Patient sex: F
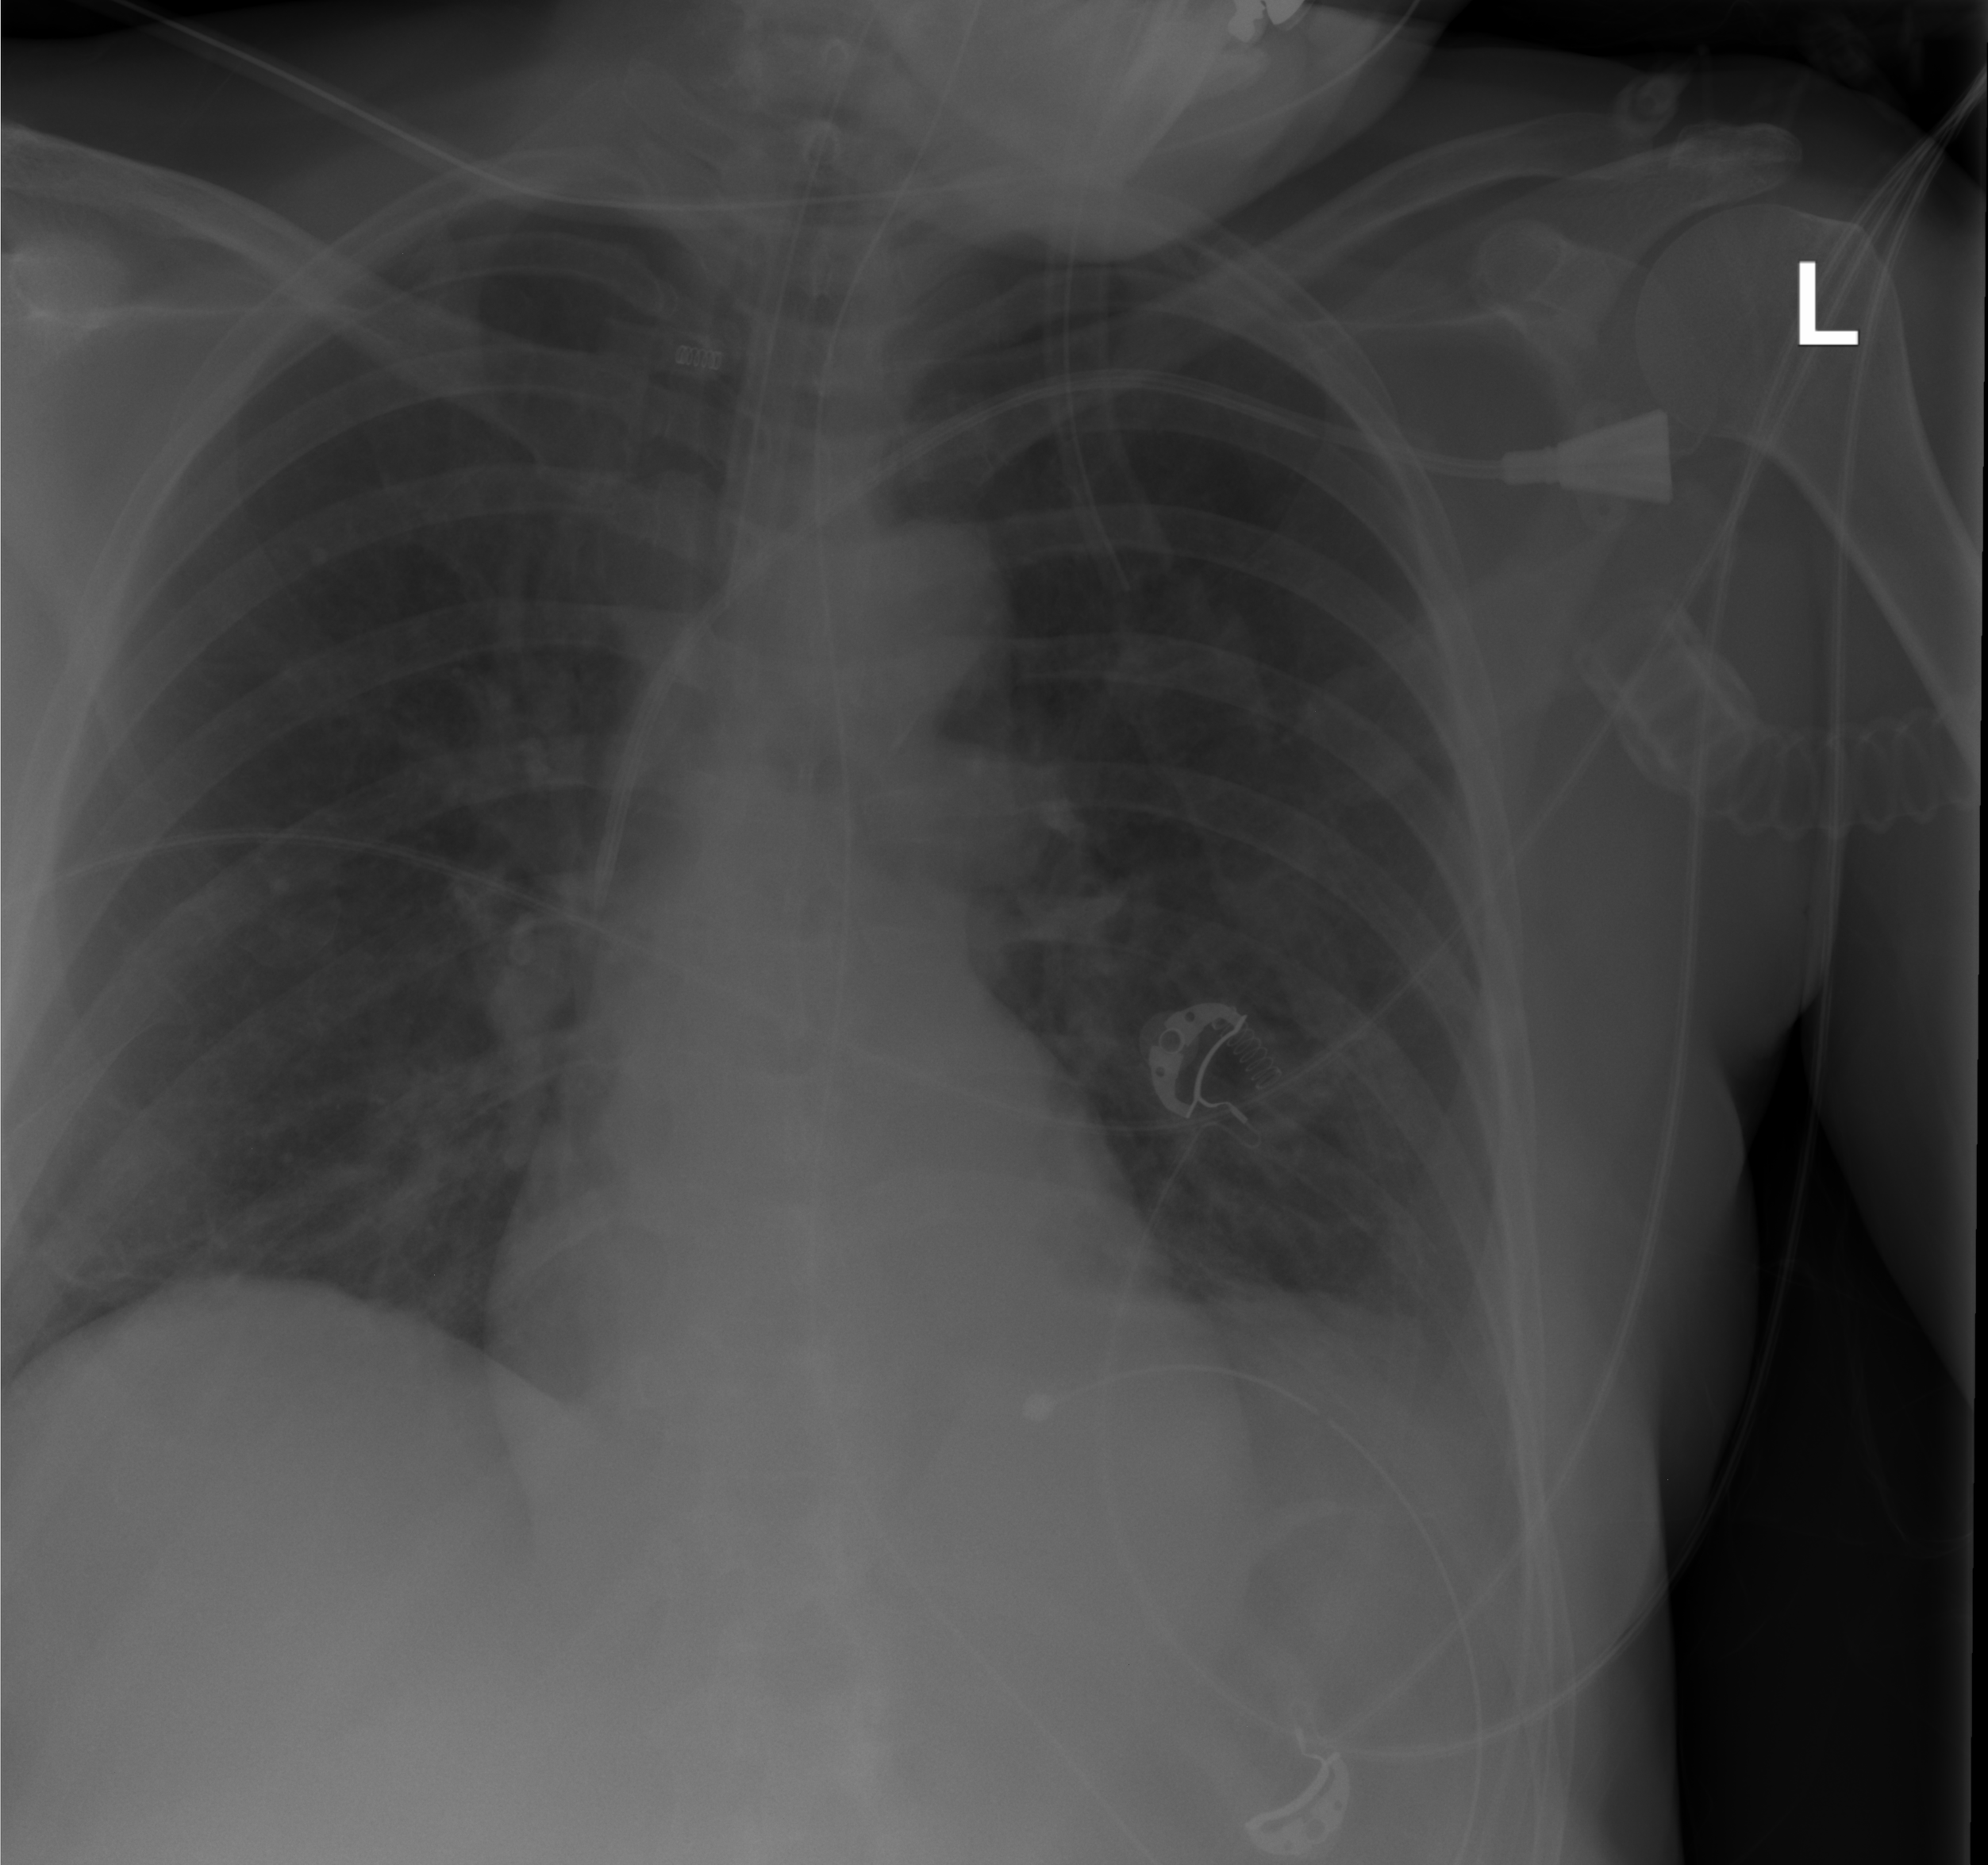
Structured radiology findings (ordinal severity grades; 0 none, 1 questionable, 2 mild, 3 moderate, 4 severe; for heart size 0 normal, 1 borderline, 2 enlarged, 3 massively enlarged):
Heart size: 1
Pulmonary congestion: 0
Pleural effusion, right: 0
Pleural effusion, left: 0
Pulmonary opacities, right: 0
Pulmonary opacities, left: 0
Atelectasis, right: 0
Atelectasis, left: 2